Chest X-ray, AP view. Patient: 9 years old, sex M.
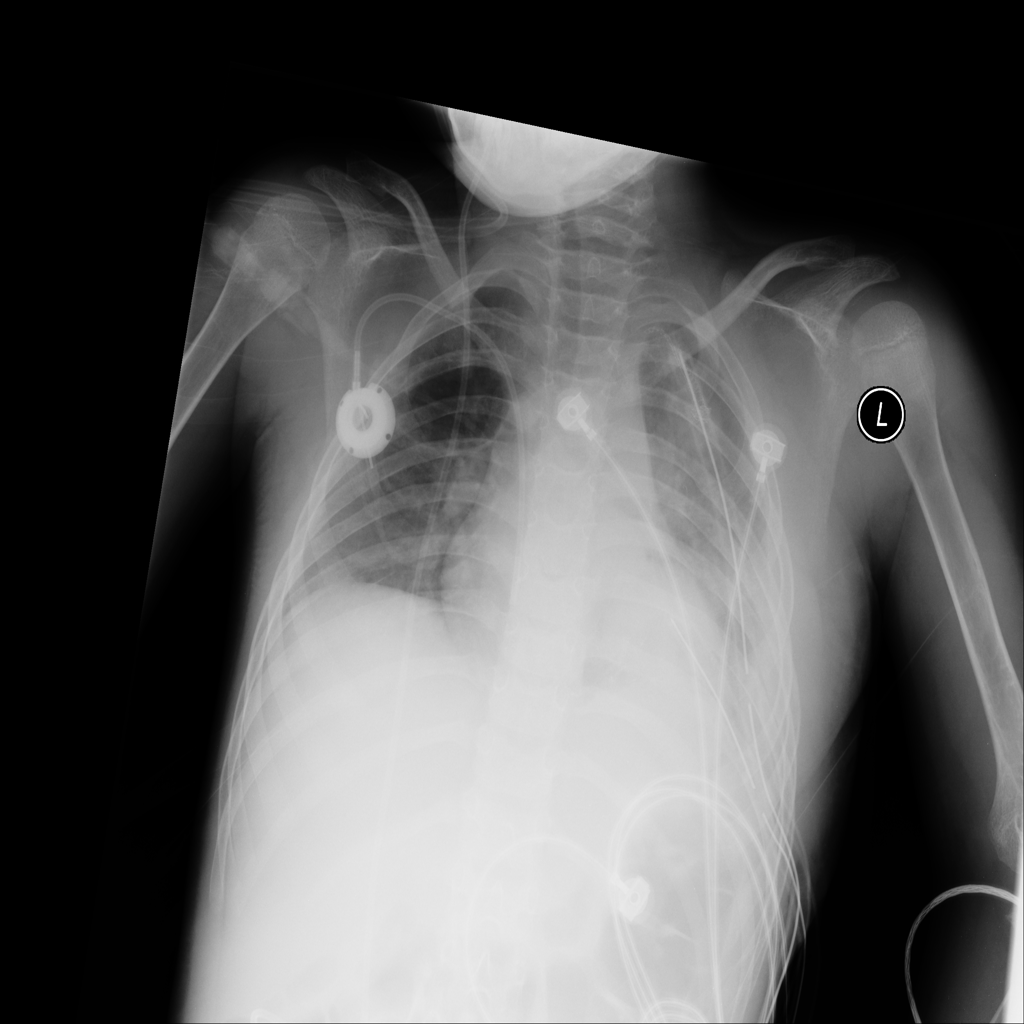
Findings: No Finding